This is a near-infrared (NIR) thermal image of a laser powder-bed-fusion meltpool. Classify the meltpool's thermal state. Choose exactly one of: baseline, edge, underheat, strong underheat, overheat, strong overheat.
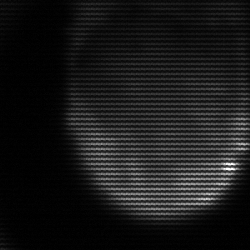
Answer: edge